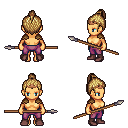
a pixel art fantasy rpg character, female body template, human, tanned skin, leather shoulder armor, magenta pants, blonde short topknot hairstyle, bronze tiara, maroon shoes, spear, four views (front, back, left, right), 2x2 character sprite sheet, small pixel art, hard edges, no anti-aliasing